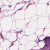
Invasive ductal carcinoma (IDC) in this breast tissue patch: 1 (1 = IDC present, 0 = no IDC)